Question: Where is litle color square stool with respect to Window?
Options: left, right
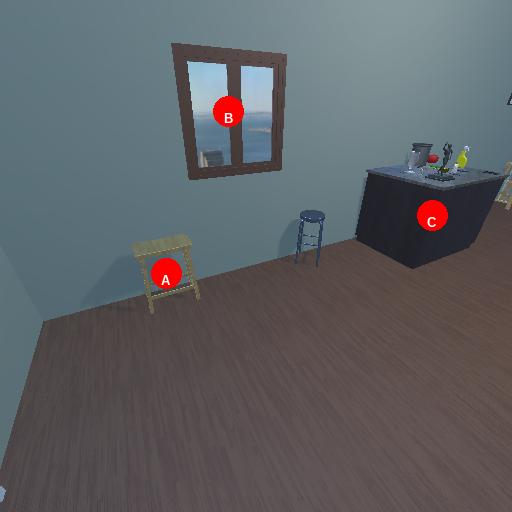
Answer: left